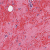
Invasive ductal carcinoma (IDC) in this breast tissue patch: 0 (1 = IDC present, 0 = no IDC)